Question: In my PhoneGap + Wikitude app, I have PhoneGap's standard index.html and index.js files which launch my Wikitude world myWorld.html.
In myWorld.html, I need the fileSystem and a FileTransfer. I have put a correct reference to the PhoneGap JavaScript file in myWorld.html.
'<script type="text/javascript" src="../../../www/cordova-2.5.0.js"></script>'
I am trying these two calls without any luck:
'window.requestFileSystem(LocalFileSystem.PERSISTENT, 0, fsSuccess, fsFail);'
'var ft = new FileTransfer();'
I am aware of 'WikitudePlugin.callJavascript()' (see this <URL> to call Javascript in the Wikitude world from within PhoneGap but:
- 'callJavascript()'-
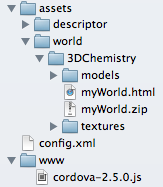
Answer: Unfortunately PhoneGap is more than just a JS-file and exentds the JS featureset with native platform features. Usually phonegap plugins are reduced to very simple operations, such as sending an SMS e.g.
The Wikitude plugin uses sensors and even analyses cam-frames to apply ImageRecognition algorithms.
Although Wikitude's ARchitect technology also uses JS/HTML that does not mean you can combine them that easy. The AR-View runs in a completely different context and is a View on top of phoneGap's main Activity.
Sole way to exchange data between cordova and Wikitude is using the "document.location = architectsdk://..." and architectView.callJavascript.
I recommend you to handle any file-readings in your Cordova environment and pass over all data to Wikitude's SDK using callJavaScript(EgAnyJSONObject).
Hope that helps.
Kind regards,
Andreas